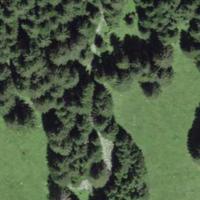
EUNIS habitat code: 43
Species observed at this site:
Astrantia major
Gentiana cruciata